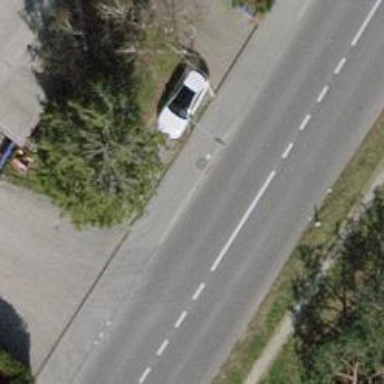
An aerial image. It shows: Sidewalk along the footway.